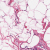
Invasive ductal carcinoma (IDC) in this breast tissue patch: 0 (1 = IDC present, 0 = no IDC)